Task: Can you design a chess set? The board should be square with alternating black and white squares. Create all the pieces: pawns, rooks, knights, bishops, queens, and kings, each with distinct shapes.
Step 110:
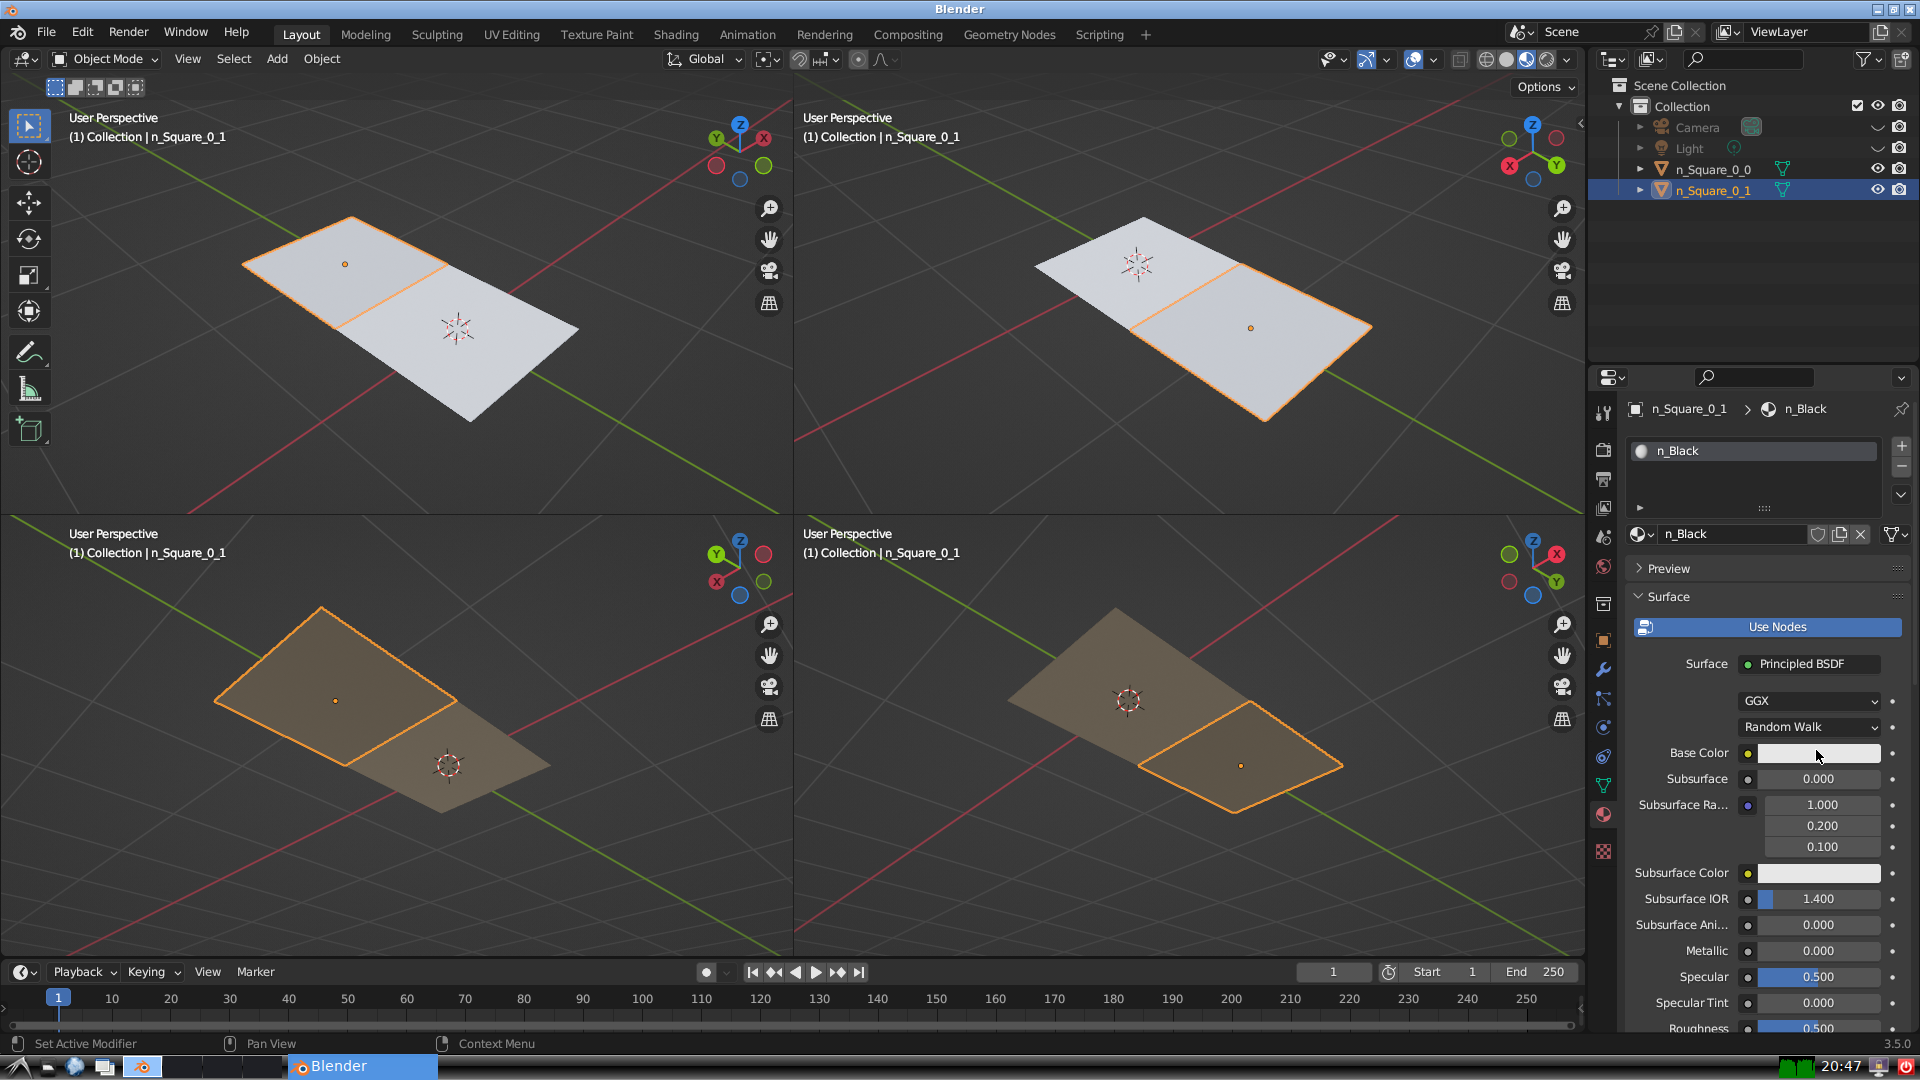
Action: click: no